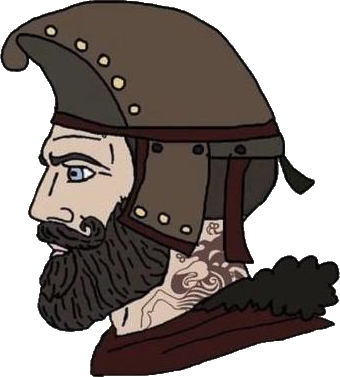
Label: 5_Doomer